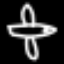
Label: airplane